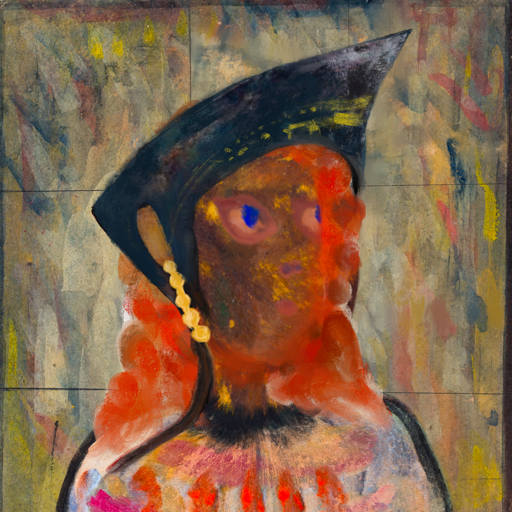
Background: GypsyMother, Head And Neck Side: Comrade, Face Side: Mother_And_Son_Mother, Bust: Childish, Hair Side: Rupkatha, Head Accessory: Irani, Second Necklace: Blank, Necklace: Blank, Baby: Blank